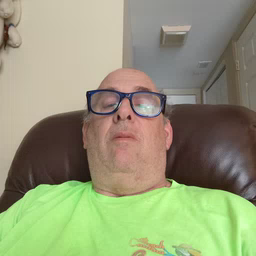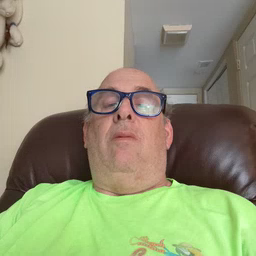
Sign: table